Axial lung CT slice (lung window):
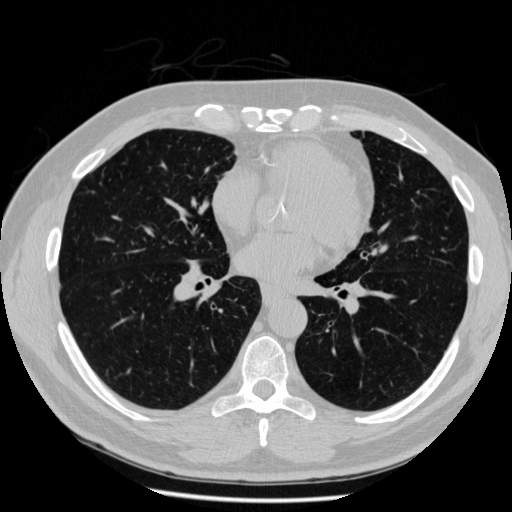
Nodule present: no